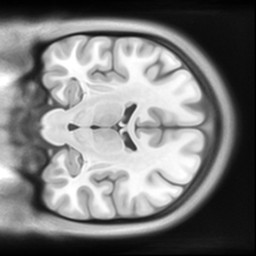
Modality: T1w
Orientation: coronal